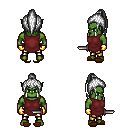
a pixel art fantasy rpg character, male body template, orc, green skin, maroon tunic, gold greaves, white long topknot hairstyle, gold gloves, brown slippers, dagger, four views (front, back, left, right), 2x2 character sprite sheet, small pixel art, hard edges, no anti-aliasing